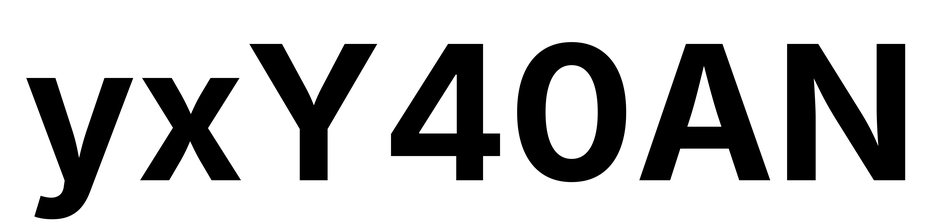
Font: Inter_Bold